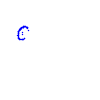
Particle: proton